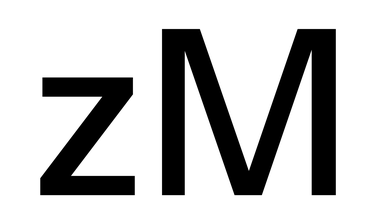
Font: InstrumentSans_Medium